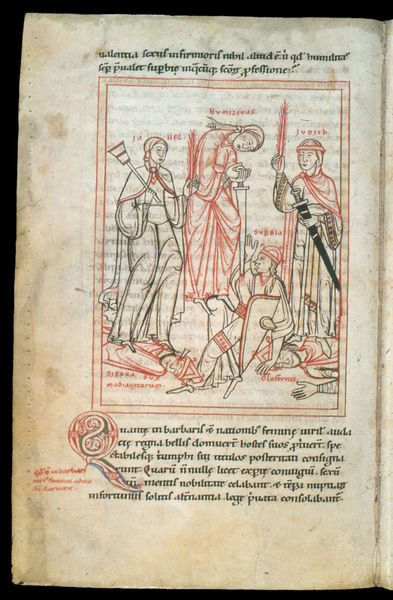
Titel: Speculum virginum
Institution: Köln, Historisches Archiv
Schlagwörter: feder, feuer, kampf, grün, frau, männer, schwarz, zeichnung, rot, alt, leiche, rahmen, tod, tot, trauer, kirche, schrift, bogen, krieg, schlacht, soldaten, palmwedel, verderben, schild, blut, flamme, buch, seite, illustration, schwert, schwerter, text, waffen, soldat, tote, verletzt, helm, ritter, kämpfen, buchseite, dolch, krieger, töten, handschrift, latein, buchmalerei, inkunabel, illumination, önch, q, 5, tode, ersoldaten